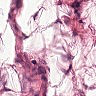
Metastatic tissue present: no